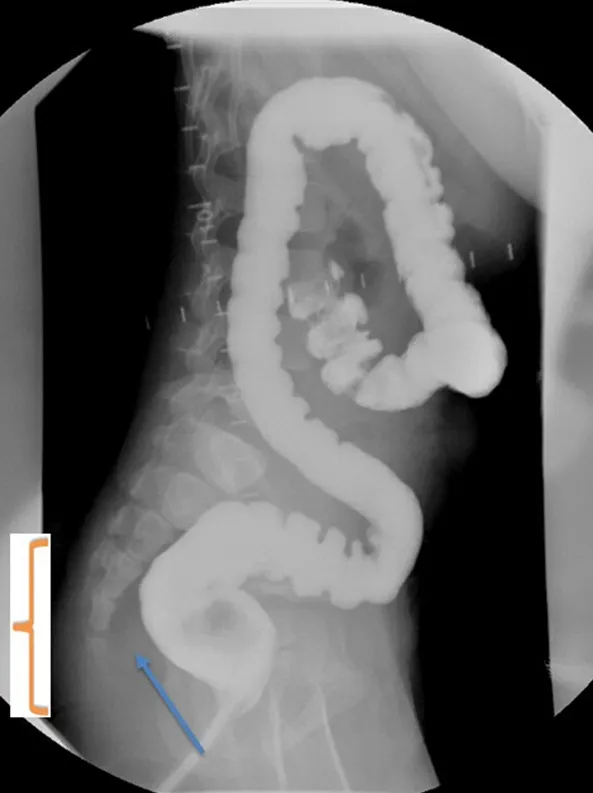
Contrast enema with absence of haustrations in the distal segment denoted by "}. " The arrow denotes widening of the presacral space.
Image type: radiology (x_ray)